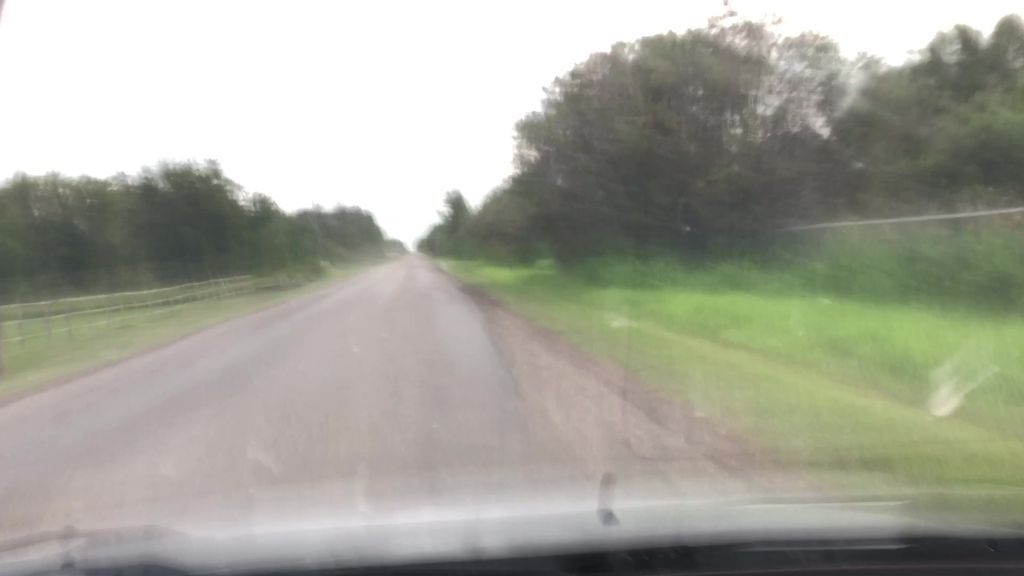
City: edmonton